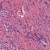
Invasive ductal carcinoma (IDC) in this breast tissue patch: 1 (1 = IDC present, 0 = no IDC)